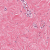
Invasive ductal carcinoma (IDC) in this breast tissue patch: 0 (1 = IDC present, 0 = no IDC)